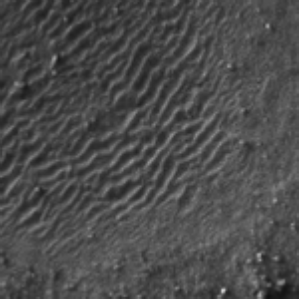
Label: frost